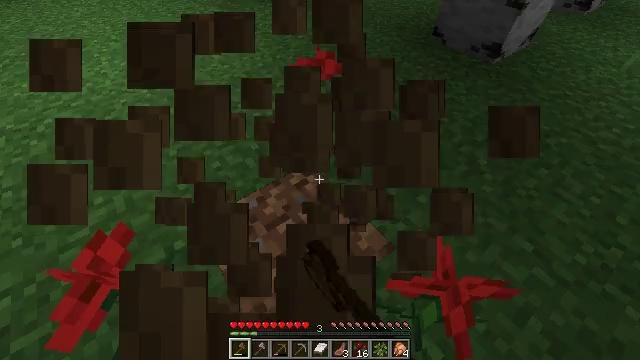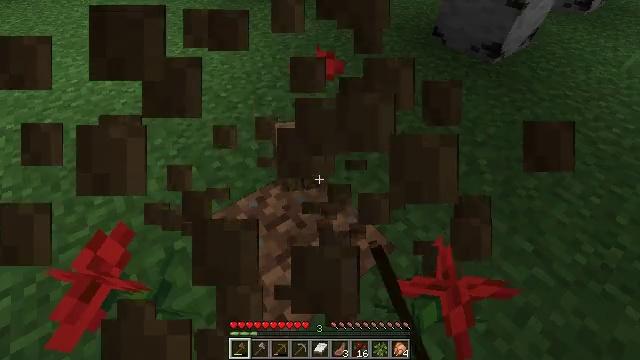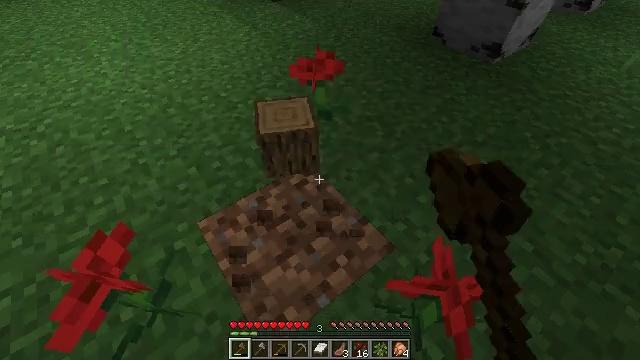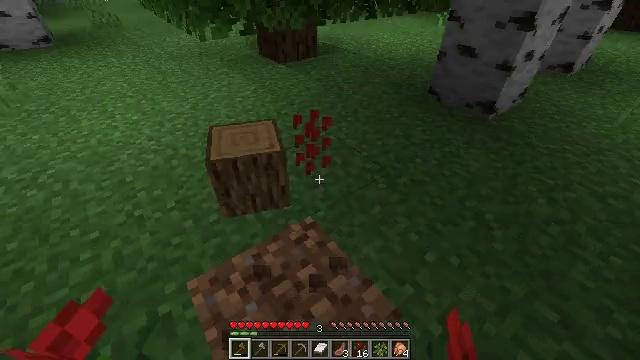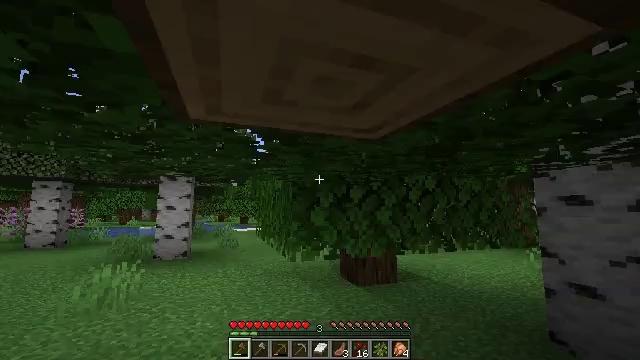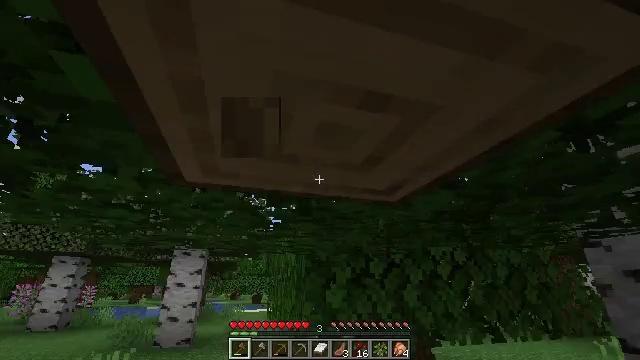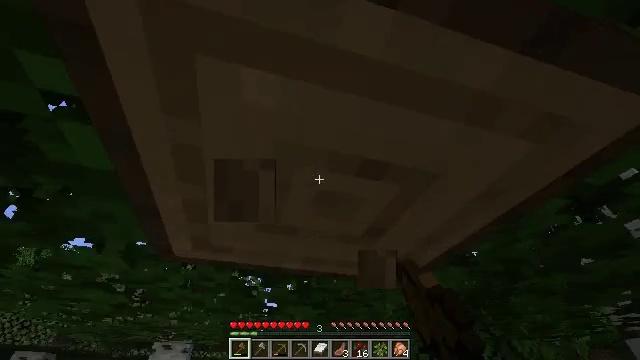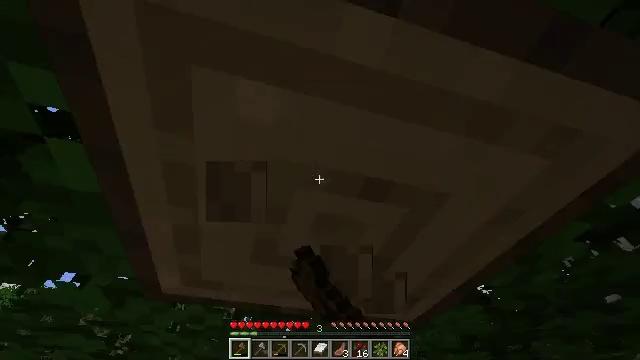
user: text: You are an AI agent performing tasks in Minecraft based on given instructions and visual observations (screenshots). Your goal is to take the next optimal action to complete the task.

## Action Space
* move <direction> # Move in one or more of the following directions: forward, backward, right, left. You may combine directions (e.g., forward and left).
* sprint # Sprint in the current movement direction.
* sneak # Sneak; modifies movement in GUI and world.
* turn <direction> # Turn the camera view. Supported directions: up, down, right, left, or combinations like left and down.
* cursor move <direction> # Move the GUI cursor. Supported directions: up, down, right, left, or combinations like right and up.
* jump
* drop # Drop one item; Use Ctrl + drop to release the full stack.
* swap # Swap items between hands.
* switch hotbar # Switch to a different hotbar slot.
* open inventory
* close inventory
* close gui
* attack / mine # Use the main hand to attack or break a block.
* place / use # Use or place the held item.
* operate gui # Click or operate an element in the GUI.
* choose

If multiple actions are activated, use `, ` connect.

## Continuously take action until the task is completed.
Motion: motion action
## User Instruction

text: Pick up the poppy from the field.
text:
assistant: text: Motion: attack / mine
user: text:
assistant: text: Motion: attack / mine
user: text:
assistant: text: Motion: move forward, turn up, attack / mine
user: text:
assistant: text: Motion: move forward, turn left and up, attack / mine
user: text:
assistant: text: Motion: turn left and up, attack / mine
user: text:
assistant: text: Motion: turn up, attack / mine
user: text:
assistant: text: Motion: turn up, attack / mine
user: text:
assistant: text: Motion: attack / mine